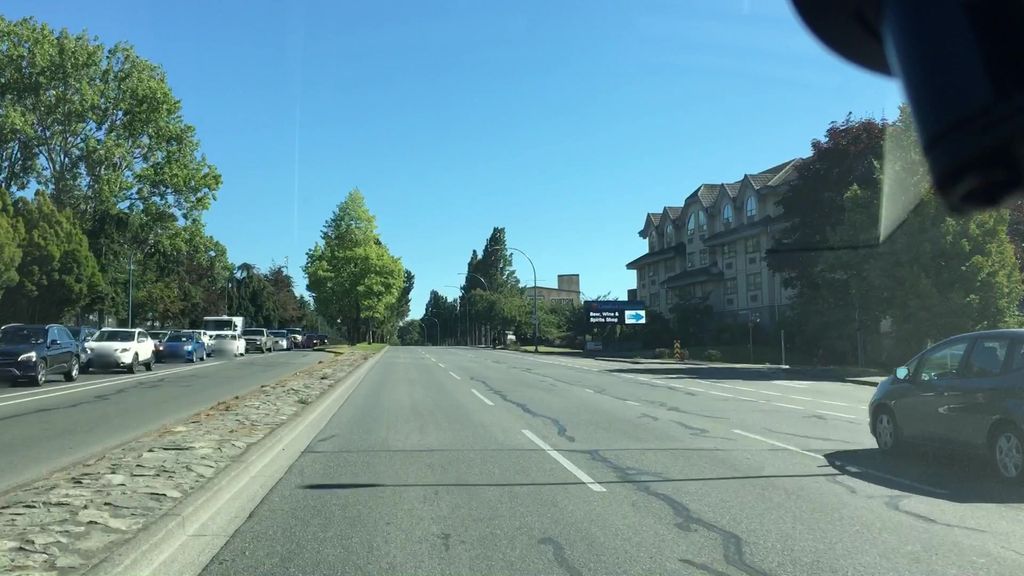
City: victoria